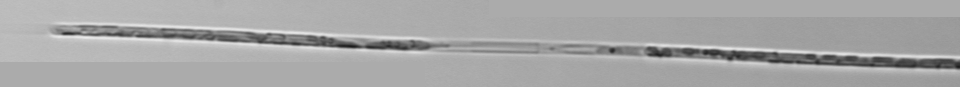
Label: Rhizosolenia